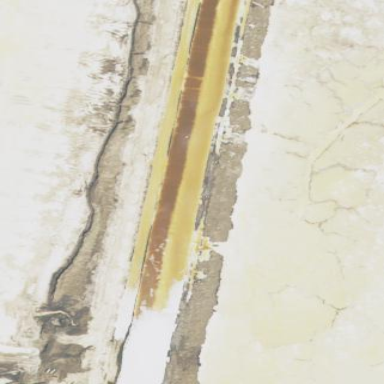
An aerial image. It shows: Salt pond.